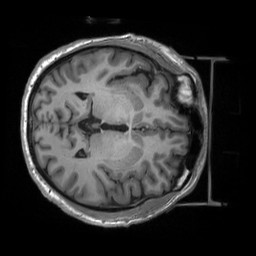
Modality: T1w
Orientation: axial
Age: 40
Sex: male
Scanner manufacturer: siemens
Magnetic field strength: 3 T
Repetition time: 2.53 s
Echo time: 0.00219 s